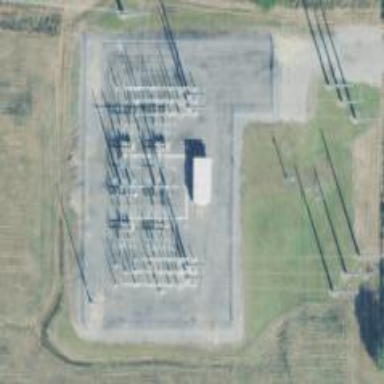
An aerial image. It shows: Switch for power supply.